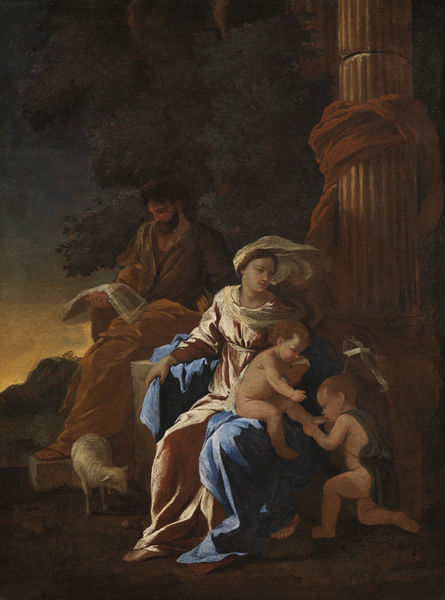
Titel: Die Heilige Familie mit dem Johannesknaben
Künstler: Nicolas Poussin
Standort: Karlsruhe
Institution: Staatliche Kunsthalle Karlsruhe
Schlagwörter: baum, berg, blau, dunkel, felsen, fuß, gemälde, gewitter, gott, hand, himmel, laub, mann, nackt, schatten, umhang, weiß, bäume, grün, landschaft, menschen, sitzen, abend, braun, frau, hintergrund, kleid, licht, nacht, orange, symbol, säule, säulen, zeichnung, blick, rot, schleier, tier, tuch, haube, malerei, rock, bart, barock, bibel, falten, johannes, stein, steine, täufer, portrait, vorhang, öl, dämmerung, horizont, hügel, natur, wind, sonne, gewand, haare, mantel, sitzend, tücher, familie, kind, klassizismus, mutter, paar, vater, locken, renaissance, rosa, bauern, kinder, turm, engel, garten, helldunkel, kannelierung, putte, fell, kopfbedeckung, schrift, kuss, küssen, papier, düster, sitz, zwei, buben, fahne, flagge, jungen, knaben, sonnenuntergang, baby, pause, rast, romantik, ölgemälde, banner, wehen, falte, spielen, kopftuch, realistisch, finster, lesen, sandalen, faltenwurf, junge, schoß, warten, knie, zehen, geschwister, flucht, spiel, außen, lamm, schaf, antike, knabe, buch, kreuz, religion, babys, draußen, barfuß, knien, mythologie, kleinkind, spielend, sandale, christus, jesus, jesus christus, romantisch, antik, christlich, griechisch, mythologisch, kanneluren, naturalistisch, rotes tuch, heilige, lesend, dürer, verehrung, brüder, amor, heilig, putten, maria, david, madonna, babies, lämmer, hirte, schaft, köcher, ziege, vertieft, demut, josef, joseph, römisch, säugling, ägypten, kannelur, heilige familie, johannes der täufer, blauer mantel, blaues tuch, zwillinge, spielende kinder, inder, josph, säuglinge, heilge familie, woklen, lict, liest, blaues gewand, muttermaria, zieg, schafte, ge, landsschaft, soinnenaufgang, babtiste, ide, blaues geand, ölbilde, weißer hut, braune decke, tücherr, sainte famille avec st jean baptiste, sainte famille avec st jean baptiste - poussin - karlsruhe., porca